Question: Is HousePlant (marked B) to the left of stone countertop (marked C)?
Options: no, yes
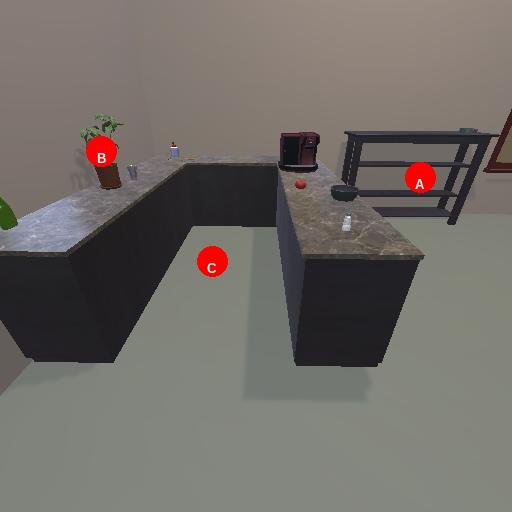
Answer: no